Interaction volume radius: 10 \u00c5
Interaction volume height: 20 \u00c5
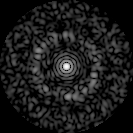
Disorder parameter: 0.813